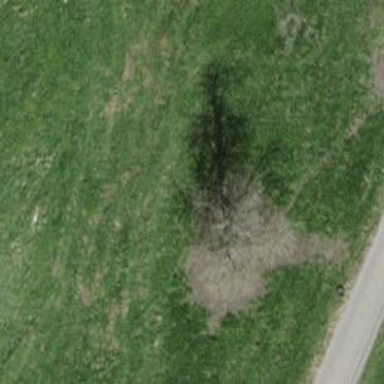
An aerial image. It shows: Urban tree adds touch of nature to the surroundings.